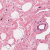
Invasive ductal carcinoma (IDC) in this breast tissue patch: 0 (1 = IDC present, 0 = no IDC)